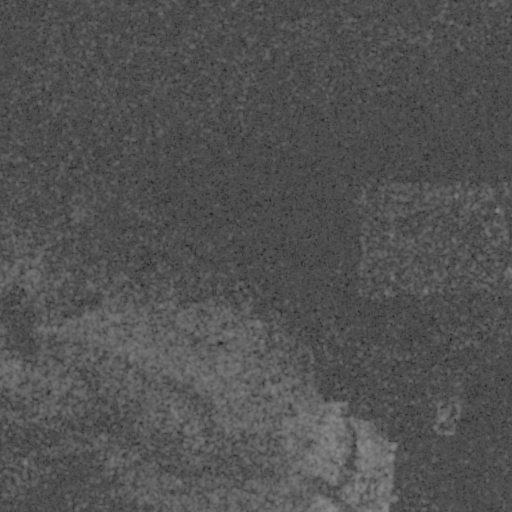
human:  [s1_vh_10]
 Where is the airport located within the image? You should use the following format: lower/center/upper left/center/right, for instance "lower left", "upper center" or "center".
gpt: The airport is located in the lower left of the image.
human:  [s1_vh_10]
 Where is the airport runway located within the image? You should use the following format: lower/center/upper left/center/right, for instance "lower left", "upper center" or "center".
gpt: The airport runway is located in the lower left of the image.
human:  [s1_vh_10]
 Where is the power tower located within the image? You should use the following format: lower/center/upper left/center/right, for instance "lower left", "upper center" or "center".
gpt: The power tower is located in the upper right of the image.
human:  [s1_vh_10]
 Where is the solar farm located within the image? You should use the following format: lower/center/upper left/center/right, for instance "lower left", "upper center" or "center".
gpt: The solar farm is located in the center right of the image.
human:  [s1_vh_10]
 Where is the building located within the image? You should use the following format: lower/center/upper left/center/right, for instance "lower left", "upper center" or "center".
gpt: There is no building in the image.

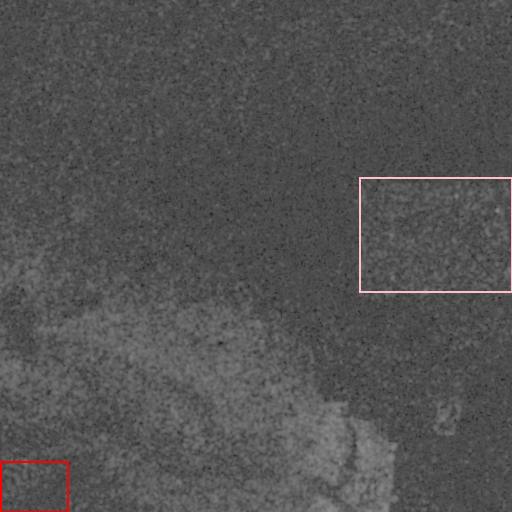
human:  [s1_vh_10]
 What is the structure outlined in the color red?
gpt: The structure outlined in red is an airport.
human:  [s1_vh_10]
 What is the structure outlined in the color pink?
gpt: The structure outlined in pink is a solar farm.
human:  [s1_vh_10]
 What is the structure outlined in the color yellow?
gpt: There is no yellow outline.